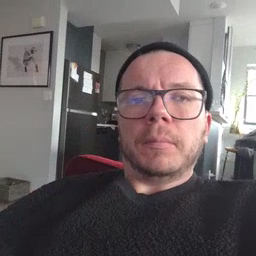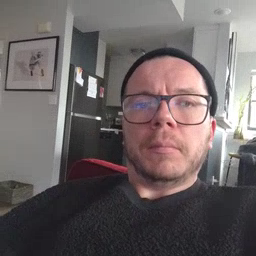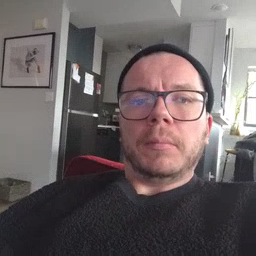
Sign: cute